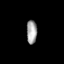
Tissue: prostate
Cell type: Endothelial cells
Senescence score: 0.7167
Nuclear area (px): 237
Mean DAPI intensity: 164.557